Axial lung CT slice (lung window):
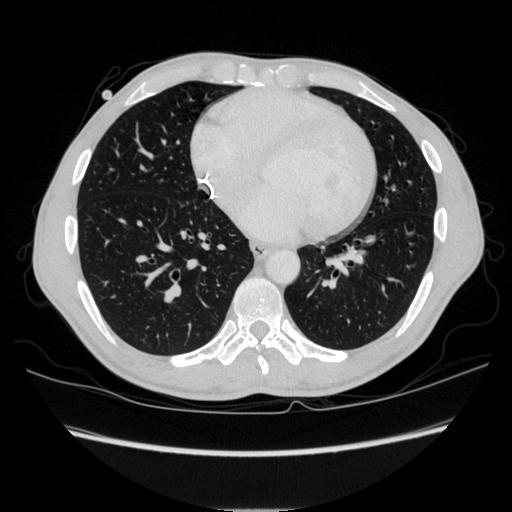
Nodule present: no